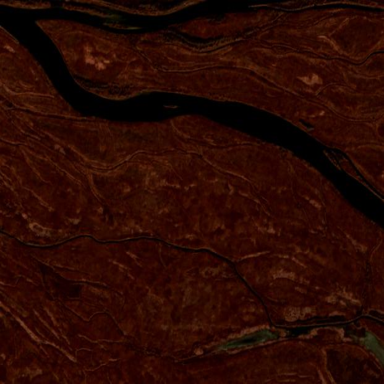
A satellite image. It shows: River flowing through natural landscape.